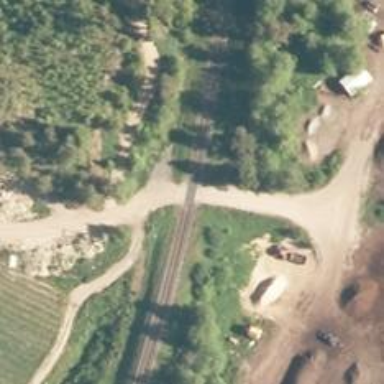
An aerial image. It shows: Level crossing with saltire marking.